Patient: sex M, age 17
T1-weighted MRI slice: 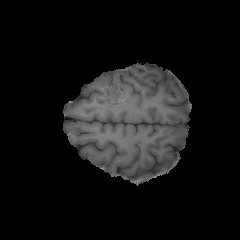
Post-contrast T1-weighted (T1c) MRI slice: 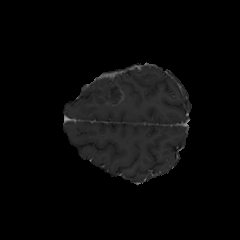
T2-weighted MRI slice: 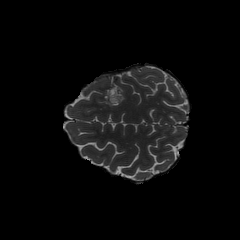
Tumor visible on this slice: yes
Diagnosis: Astrocytoma, IDH-mutant
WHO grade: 4